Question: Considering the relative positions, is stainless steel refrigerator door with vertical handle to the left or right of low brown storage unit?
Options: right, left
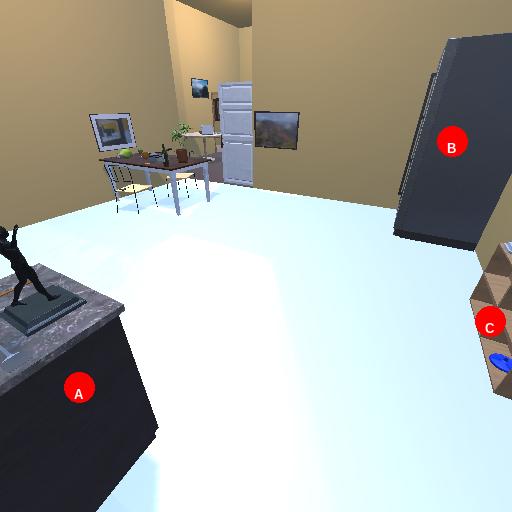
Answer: right